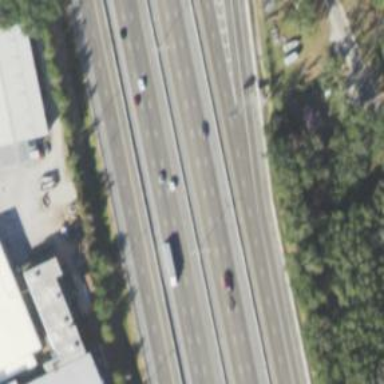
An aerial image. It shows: Motorway junction.